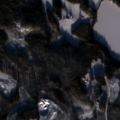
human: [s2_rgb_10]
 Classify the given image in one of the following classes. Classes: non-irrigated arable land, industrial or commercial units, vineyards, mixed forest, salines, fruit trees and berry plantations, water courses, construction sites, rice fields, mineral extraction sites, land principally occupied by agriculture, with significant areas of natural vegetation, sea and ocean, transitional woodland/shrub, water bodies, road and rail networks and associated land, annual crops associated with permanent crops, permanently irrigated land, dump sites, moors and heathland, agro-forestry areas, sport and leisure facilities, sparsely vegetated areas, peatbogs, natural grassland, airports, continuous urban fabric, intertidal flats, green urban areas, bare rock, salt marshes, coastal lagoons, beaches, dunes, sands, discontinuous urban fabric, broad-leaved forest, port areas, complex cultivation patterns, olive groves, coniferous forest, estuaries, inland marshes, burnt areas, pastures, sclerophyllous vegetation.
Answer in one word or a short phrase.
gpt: coniferous forest, transitional woodland/shrub, water bodies